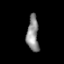
Tissue: prostate
Cell type: T cells
Senescence score: 0.7087
Nuclear area (px): 415
Mean DAPI intensity: 139.128